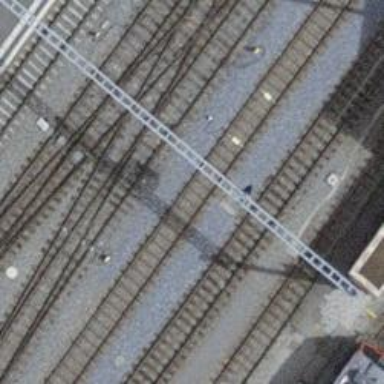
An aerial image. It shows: Siding railway track with electrified contact line.